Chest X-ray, PA view. Patient: 53 years old, sex M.
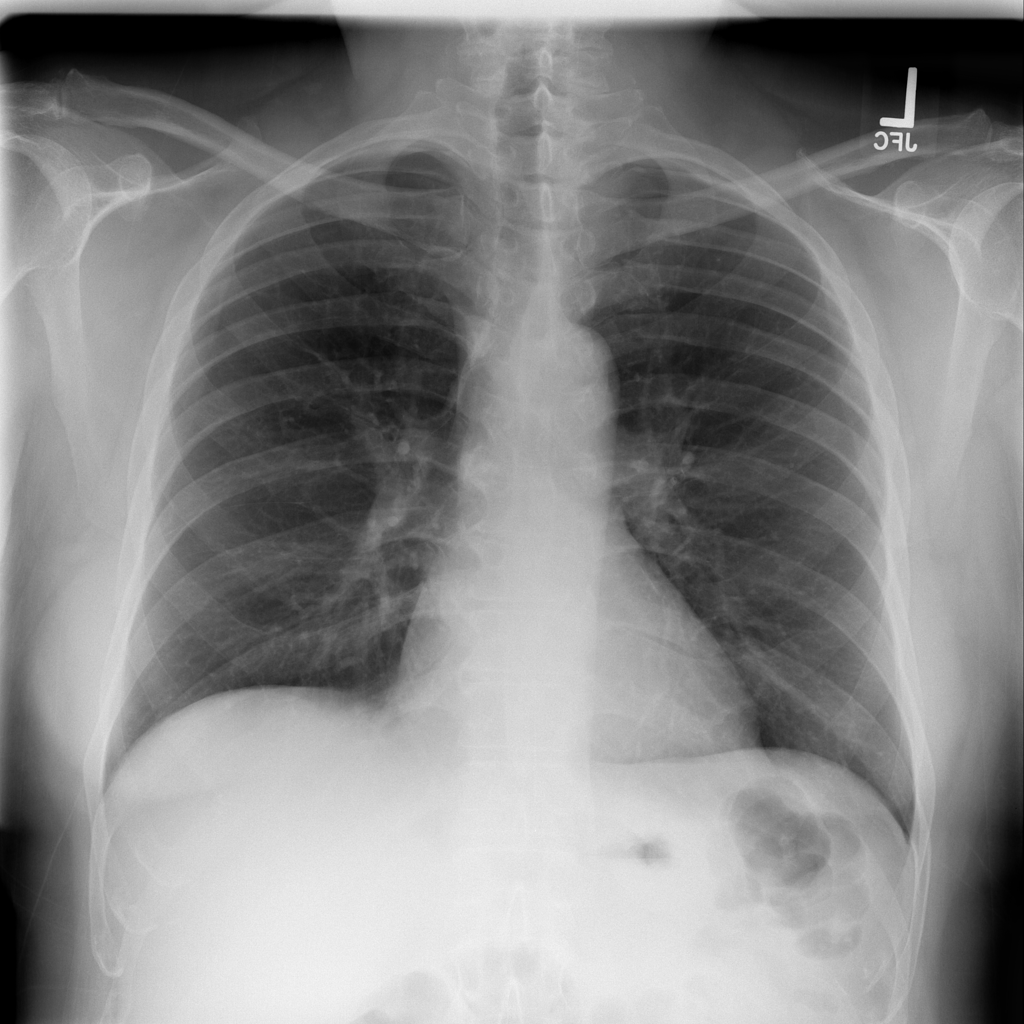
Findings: Atelectasis, Fibrosis